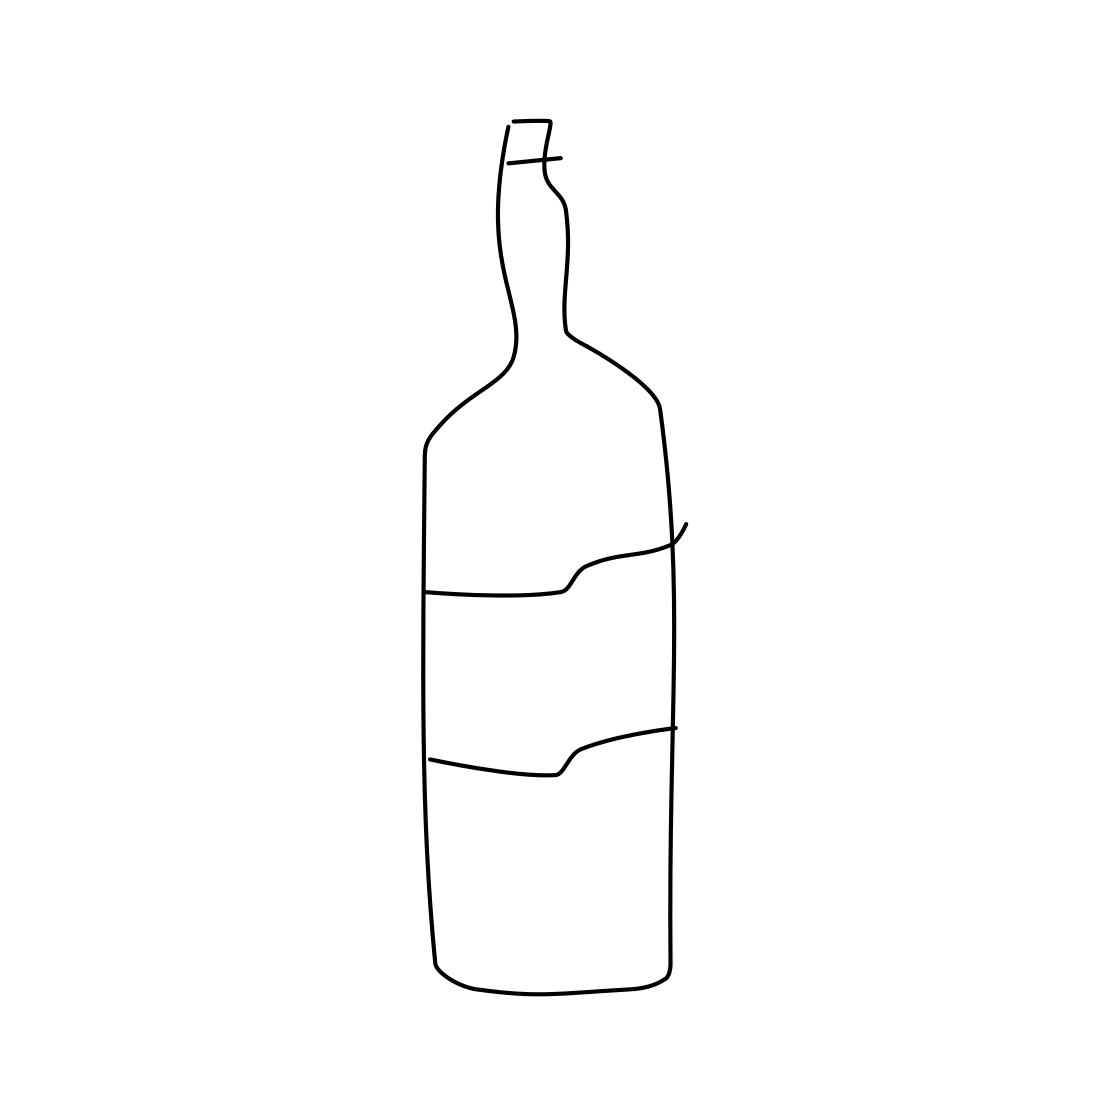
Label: wine-bottle